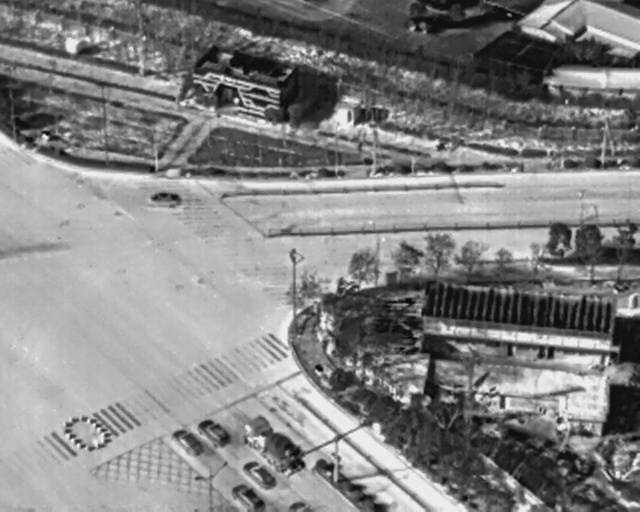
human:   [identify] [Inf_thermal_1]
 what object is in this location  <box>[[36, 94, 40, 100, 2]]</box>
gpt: <ref>1 medium car at the bottom</ref>